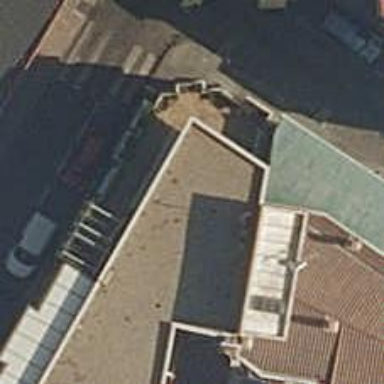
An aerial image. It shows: Convenience shop.